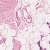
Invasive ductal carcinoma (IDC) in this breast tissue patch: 1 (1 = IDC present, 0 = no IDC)